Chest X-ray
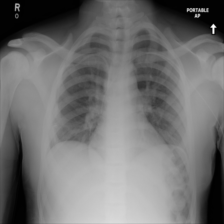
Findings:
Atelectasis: negative
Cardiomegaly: negative
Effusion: negative
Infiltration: negative
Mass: negative
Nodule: negative
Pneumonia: negative
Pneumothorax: negative
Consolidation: negative
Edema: negative
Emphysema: negative
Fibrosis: negative
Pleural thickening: negative
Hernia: negative